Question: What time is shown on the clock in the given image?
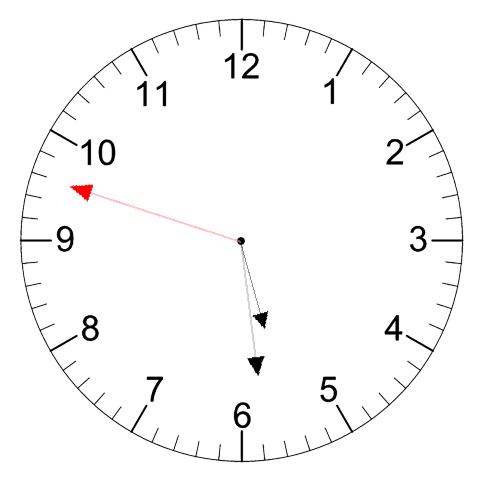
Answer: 05:28:48